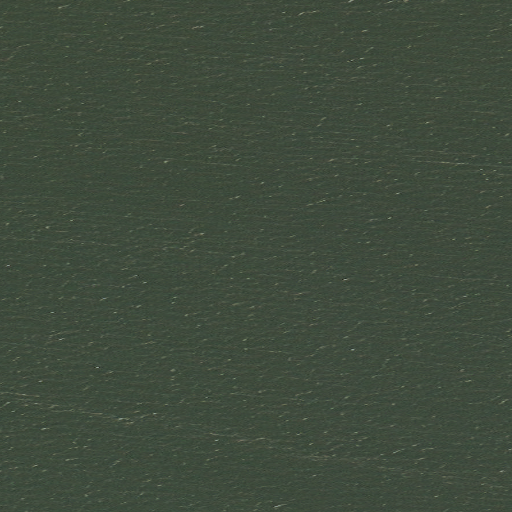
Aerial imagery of valley in Alaska named Kuk River Valley containing only unknown